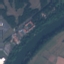
Land use / land cover class: River